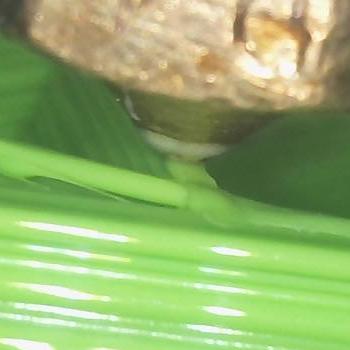
Flow rate: 168%